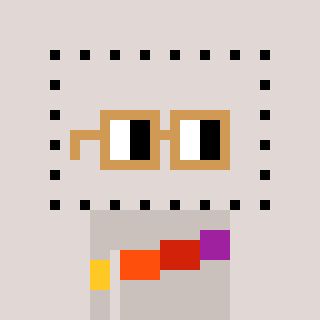
a pixel art character with square brown glasses, a void-shaped head and a foggrey-colored body on a warm background